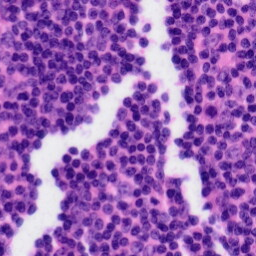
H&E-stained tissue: Tonsil